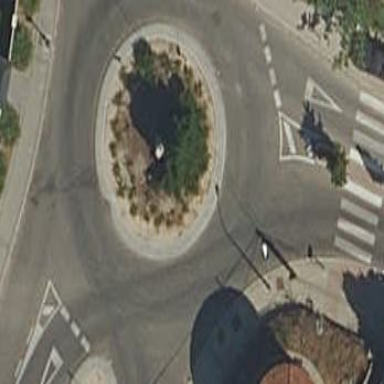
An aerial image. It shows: Residential road with roundabout.